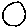
Label: circle